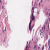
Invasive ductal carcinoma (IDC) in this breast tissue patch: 1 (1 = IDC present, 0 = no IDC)